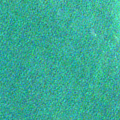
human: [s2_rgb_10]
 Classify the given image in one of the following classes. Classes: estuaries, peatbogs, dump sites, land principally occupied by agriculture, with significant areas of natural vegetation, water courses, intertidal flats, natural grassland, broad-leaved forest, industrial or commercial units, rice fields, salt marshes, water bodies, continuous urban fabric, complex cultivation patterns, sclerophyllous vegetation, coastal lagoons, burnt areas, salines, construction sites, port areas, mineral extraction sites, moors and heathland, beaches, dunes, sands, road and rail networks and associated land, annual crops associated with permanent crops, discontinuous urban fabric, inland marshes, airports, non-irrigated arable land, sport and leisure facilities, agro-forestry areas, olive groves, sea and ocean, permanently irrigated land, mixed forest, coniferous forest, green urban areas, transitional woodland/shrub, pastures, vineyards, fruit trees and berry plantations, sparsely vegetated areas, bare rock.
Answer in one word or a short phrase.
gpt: sea and ocean